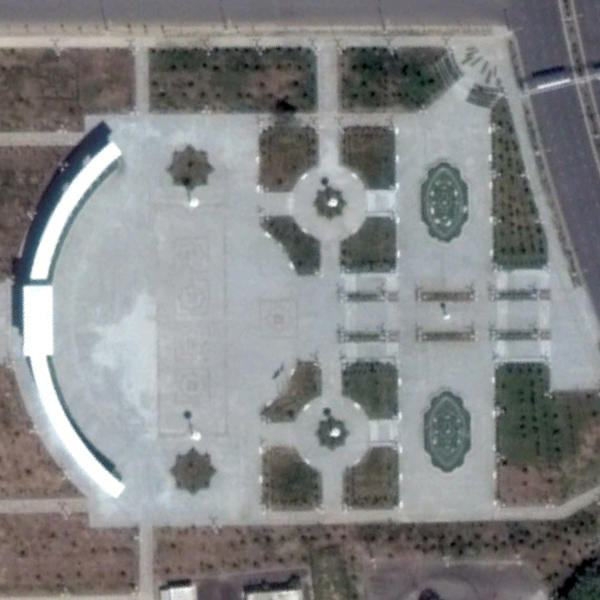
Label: Square